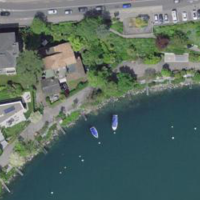
EUNIS habitat code: 55
Species observed at this site:
Chroicocephalus ridibundus
Lysimachia nummularia
Pittosporum tobira
Campanula trachelium
Mergus merganser
Arbutus unedo
Aythya fuligula
Cymbalaria muralis
Cistus ladanifer